Question: I have a conditional split in an SSIS job that inserts or updates based on the CDC operation. The deletes dont actually delete, they just mark the row deleted (so it is also an update statement).
This is what it looks like:

And the error message associated with the red x is
I tried to put an additional input arrow in there, so it only runs one update at a time, but it won't let me.
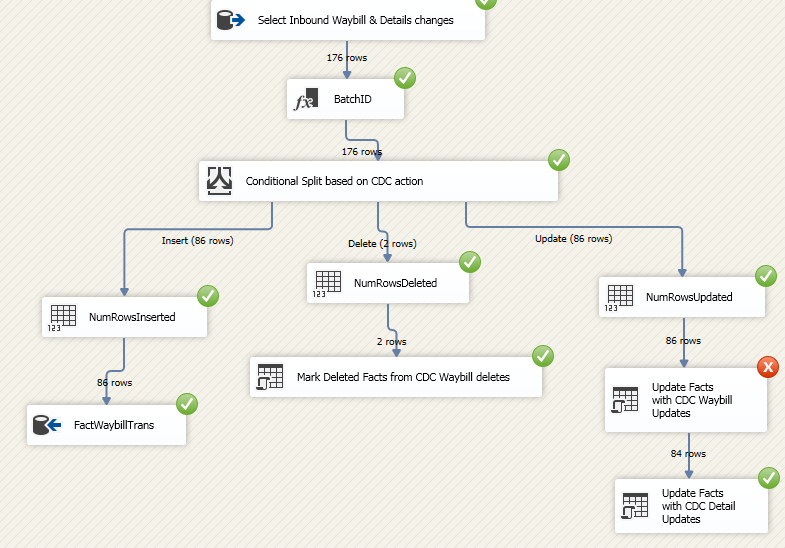
Answer: I suspect FactWaybillTrans is has table lock checked in the destination. That's usually what you want when loading large amounts of data. However, since you also want to update the same thing, that is going to conflict with the lock and thus, you get a deadlock. Even without checking table lock, the default lock could escalate to a full lock.
I would look to stage my updates to a table ('stage.CDCWaybillUpdates') and then have an Execute SQL Task fire after the Data Flow. Much cleaner and no opportunity for deadlocks.
You might be able to fake it but it'd be totally unreliable. Add a Sort Operation between the NumRowsUpdated and Update. That might be able to induce enough drag so that the OLE DB Destination finishes and releases its lock before the update begins firing. If it doesn't slow it down enough, then sort the same data in the opposite direction. Terrible, hackish approach but sometimes you have to do the dumb.